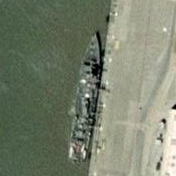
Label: destroyer